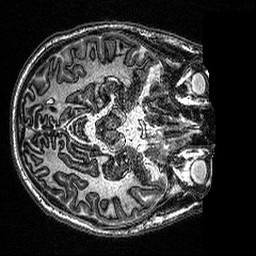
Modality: MP2RAGE
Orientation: axial
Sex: male
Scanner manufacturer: siemens
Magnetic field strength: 3 T
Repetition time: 5 s
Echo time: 0.00292 s